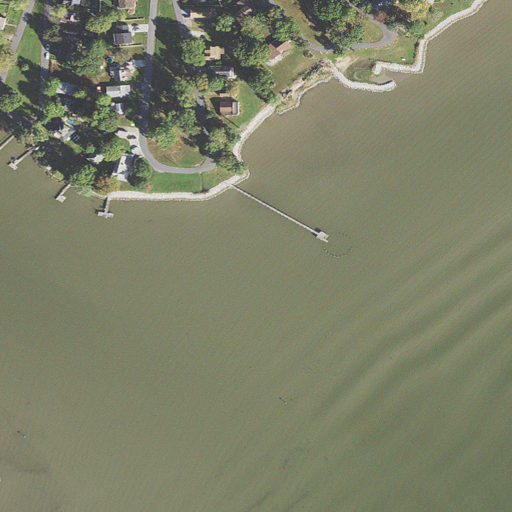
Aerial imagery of cape in Maryland named Battees Point containing open water, low intensity development, open development, barren land, high intensity development, and medium intensity development